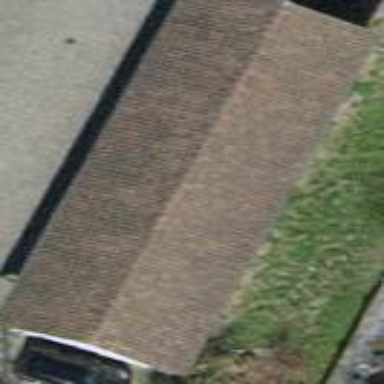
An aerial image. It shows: View of roof of building.